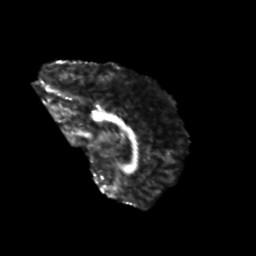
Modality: FA
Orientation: sagittal
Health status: healthy
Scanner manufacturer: philips
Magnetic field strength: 3 T
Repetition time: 6.964 s
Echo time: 0.092 s